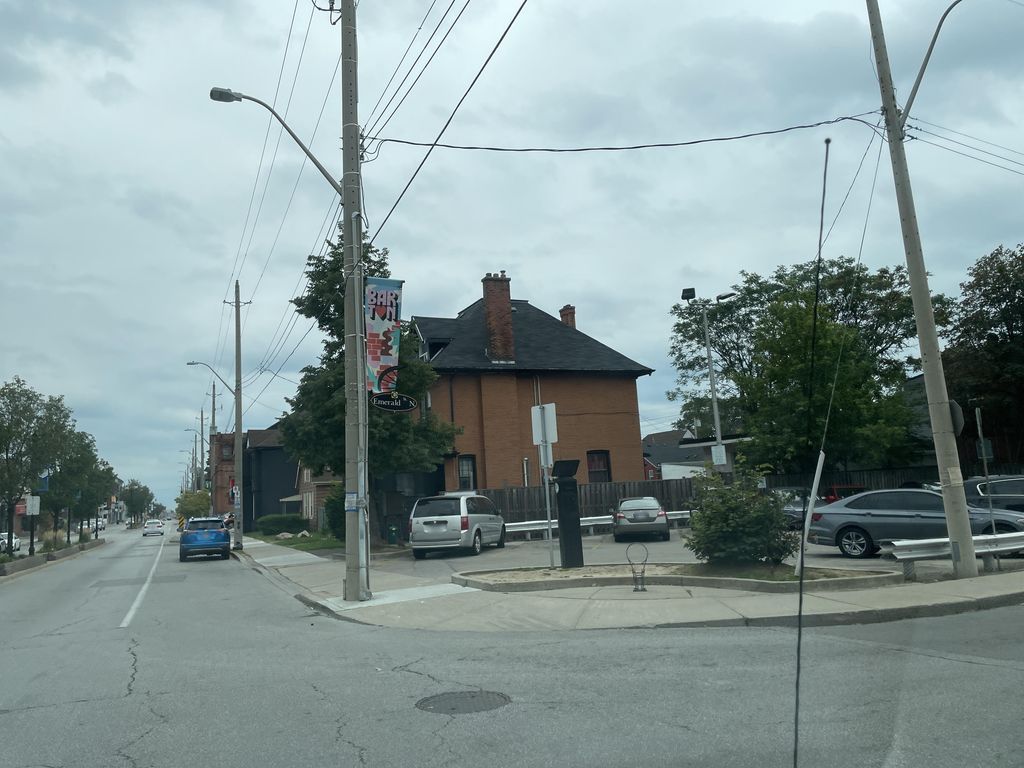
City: hamilton